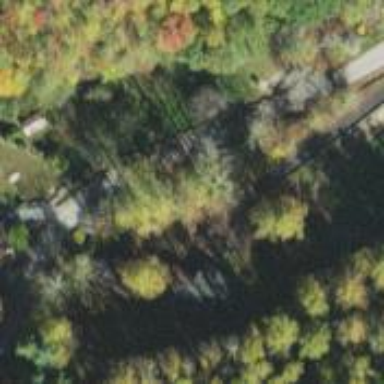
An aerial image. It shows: Driveway.